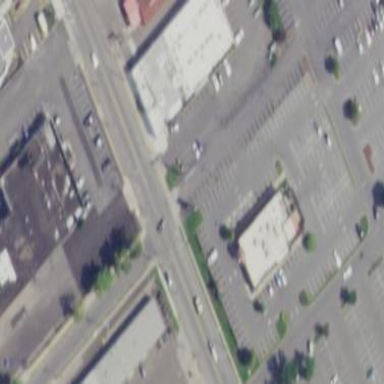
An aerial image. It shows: Retail building.